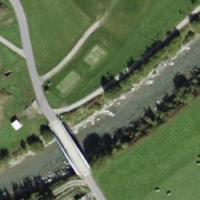
EUNIS habitat code: 53
Species observed at this site:
Rumex alpinus
Linaria vulgaris